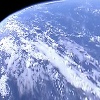
Label: cloud